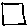
Label: square